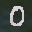
Label: 0